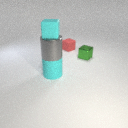
large cyan rubber cylinder to the left of small green metal cube